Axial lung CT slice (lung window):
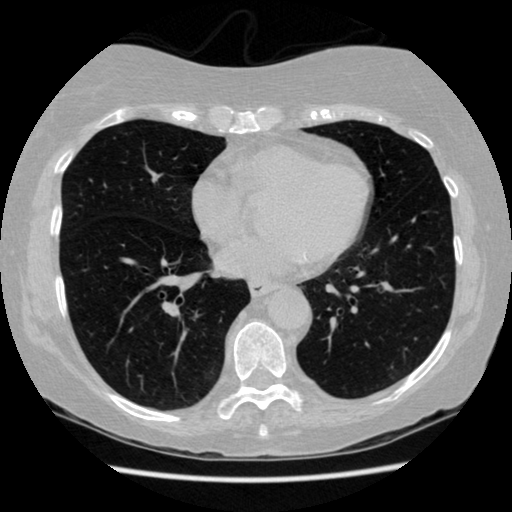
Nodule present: no